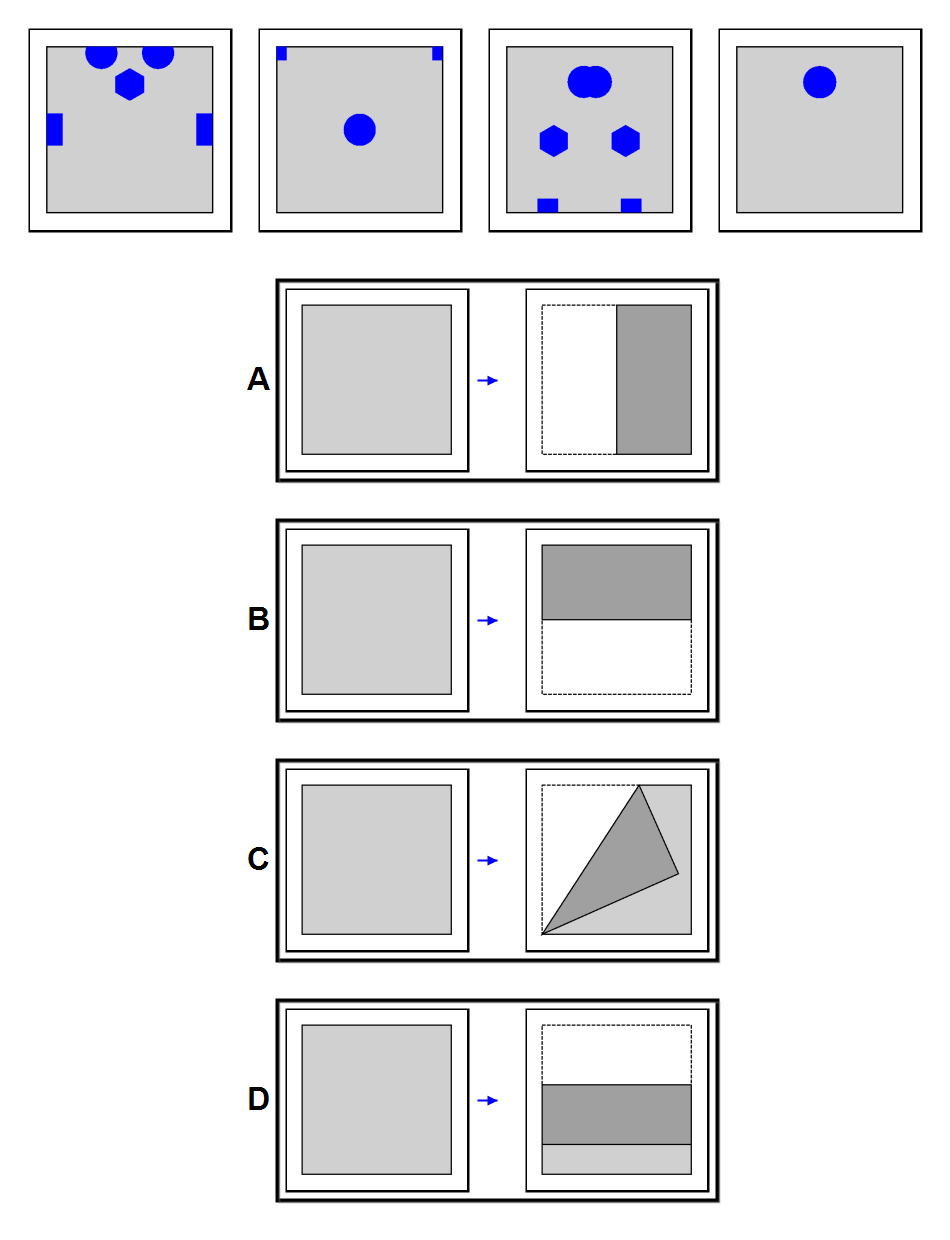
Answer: A